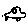
Label: car